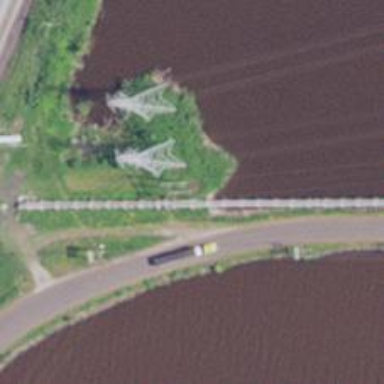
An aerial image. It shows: H-frame designed tower for power lines.